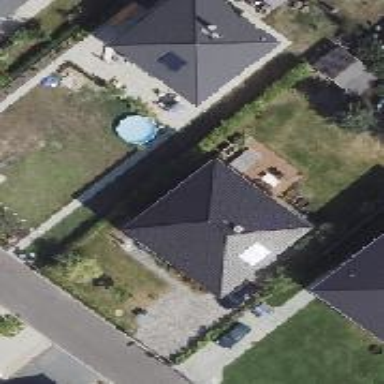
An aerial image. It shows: Detached building with pyramidal roof shape.